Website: walmart
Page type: account-selection
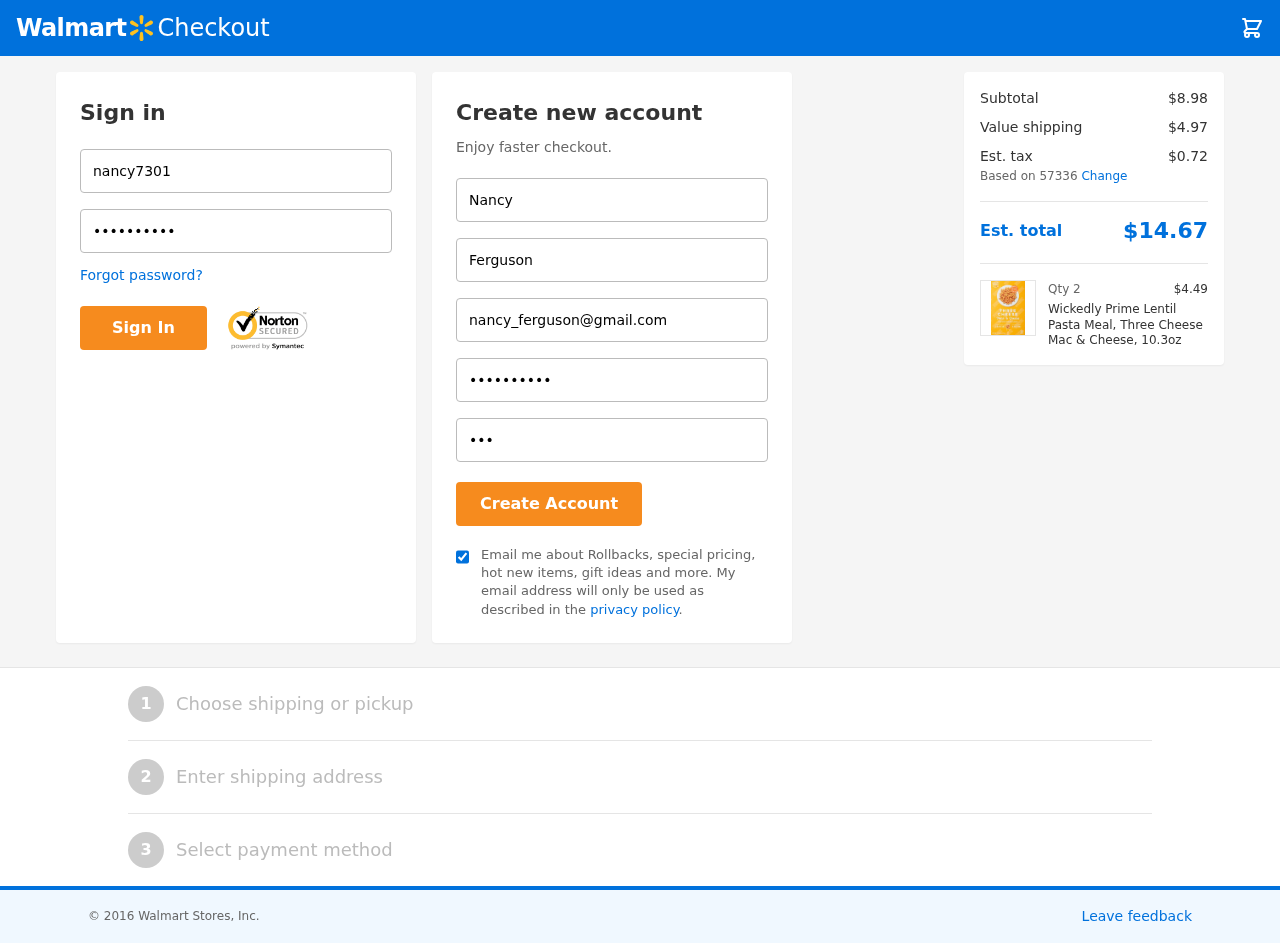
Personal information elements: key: PII_EMAIL
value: nancy_ferguson@gmail.com
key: PII_FIRSTNAME
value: Nancy
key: PII_LASTNAME
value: Ferguson
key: PII_LOGIN_USERNAME
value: nancy7301
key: PII_POSTCODE
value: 57336
Product elements: key: PRODUCT1_NAME
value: Wickedly Prime Lentil Pasta Meal, Three Cheese Mac & Cheese, 10.3oz
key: PRODUCT1_PRICE
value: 4.49
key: PRODUCT1_QUANTITY
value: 2
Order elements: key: ORDER_SUBTOTAL
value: $8.98
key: ORDER_SHIPPING_COST
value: $4.97
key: ORDER_TAX
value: $0.72
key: ORDER_TOTAL
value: $14.67